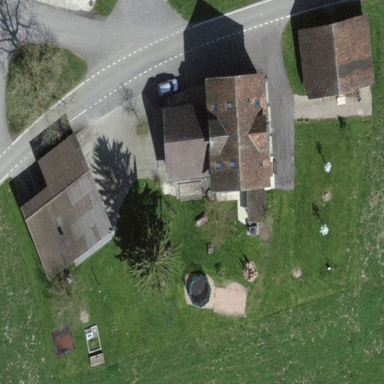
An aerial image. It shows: Farmyard area.